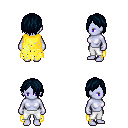
a pixel art fantasy rpg character, female body template, dark elf, purple skin, yellow tattered cape, white pants, raven bangs hairstyle, four views (front, back, left, right), 2x2 character sprite sheet, small pixel art, hard edges, no anti-aliasing